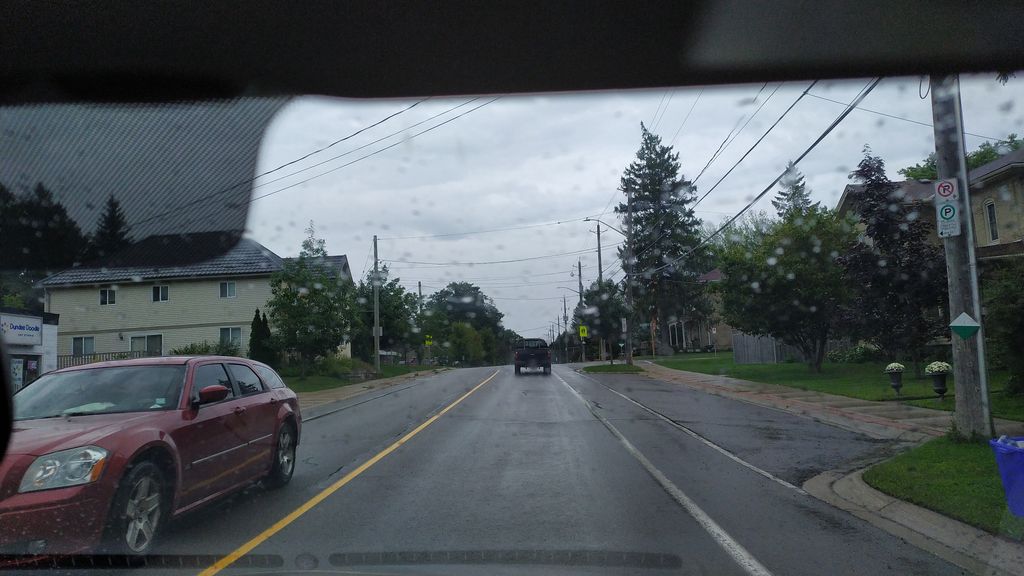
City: kitchener-waterloo